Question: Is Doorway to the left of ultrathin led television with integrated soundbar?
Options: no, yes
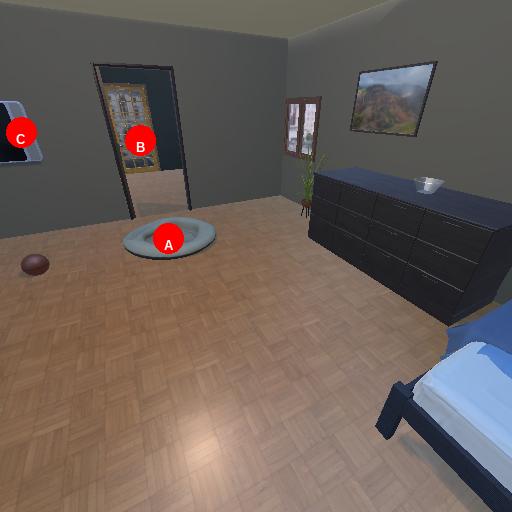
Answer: no